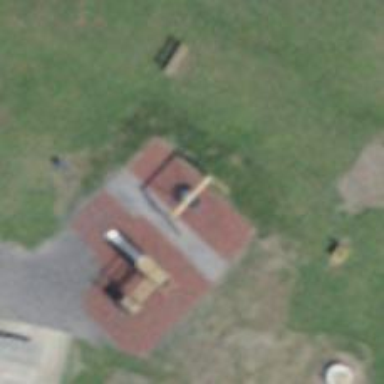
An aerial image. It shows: Playground featuring basket swing.